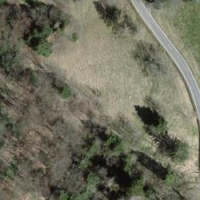
EUNIS habitat code: 41
Species observed at this site:
Colchicum autumnale